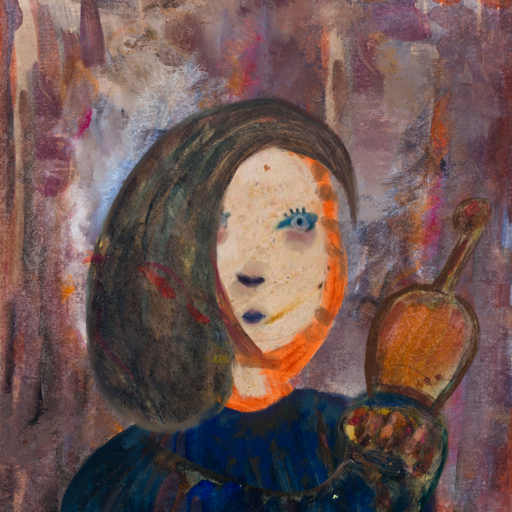
Background: Hypocrite, Head And Neck Front: Rupkatha, Face Front: Hill_Girl, Bust: Pipe, Hair Front: Gypsy_Mother, Head Accessory: Blank, Second Necklace: Blank, Necklace: Blank, Baby: Blank